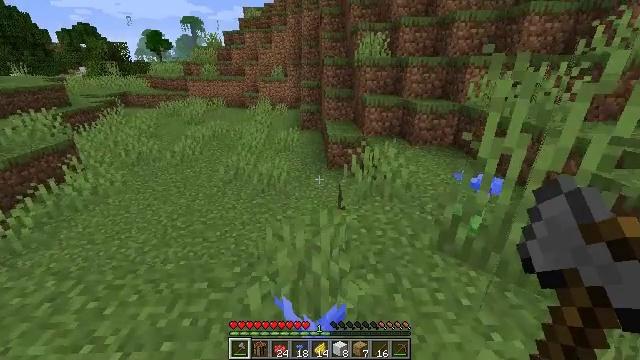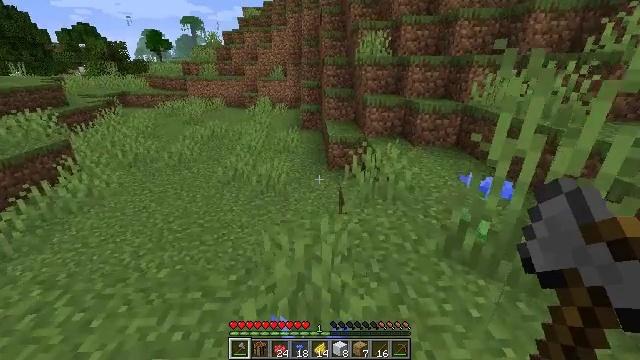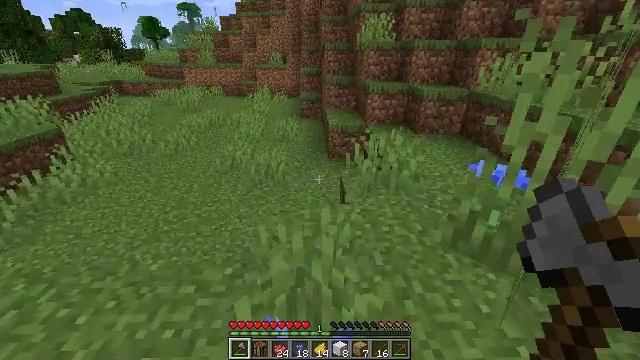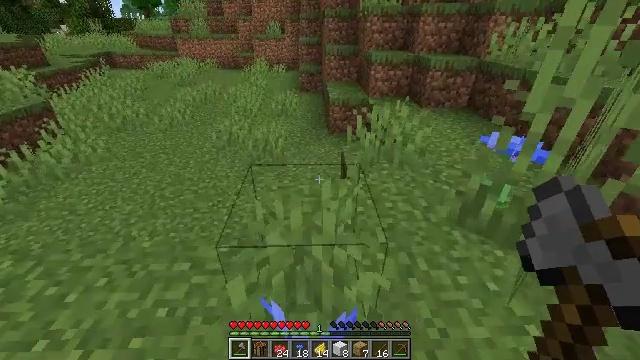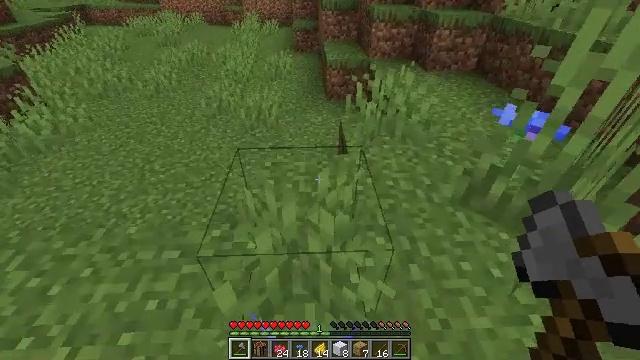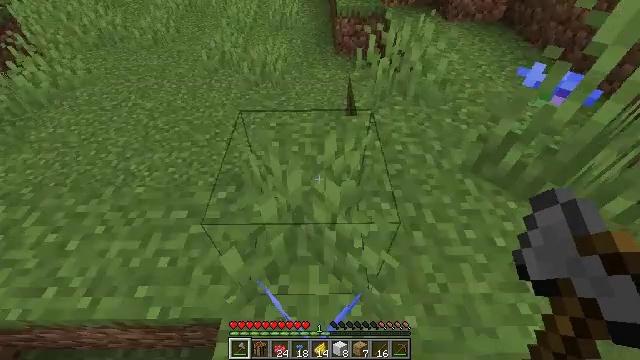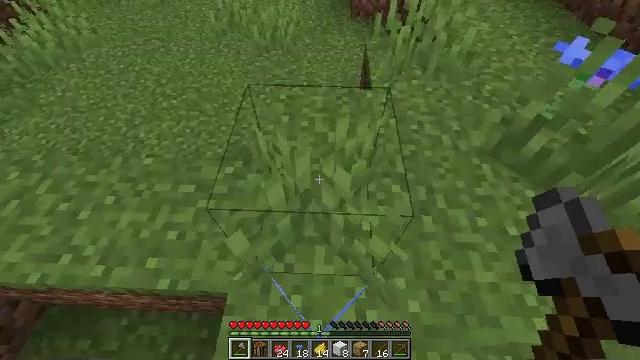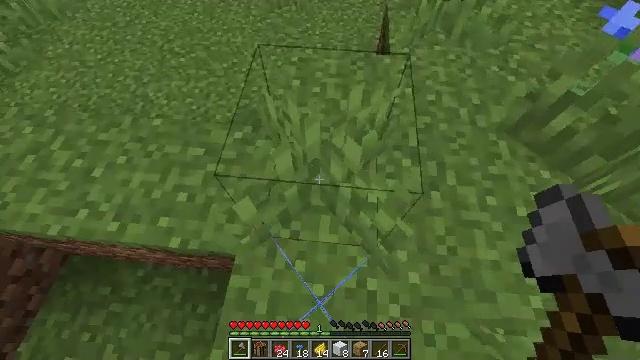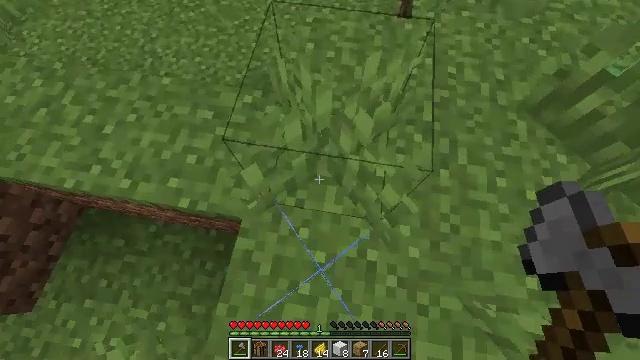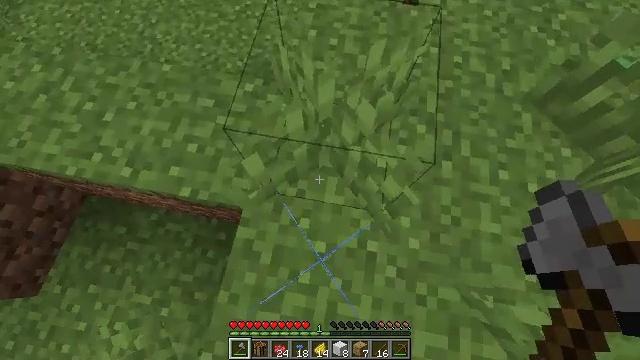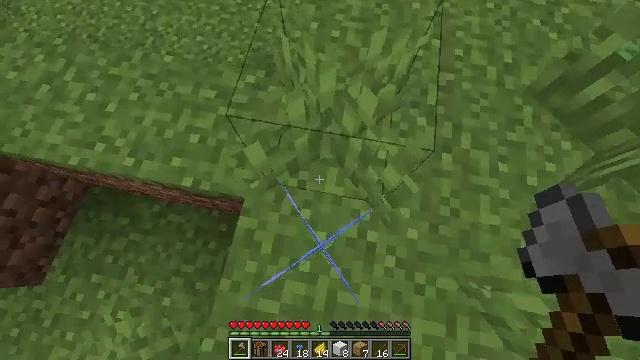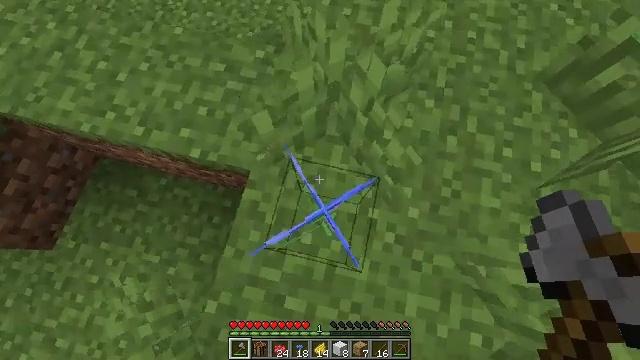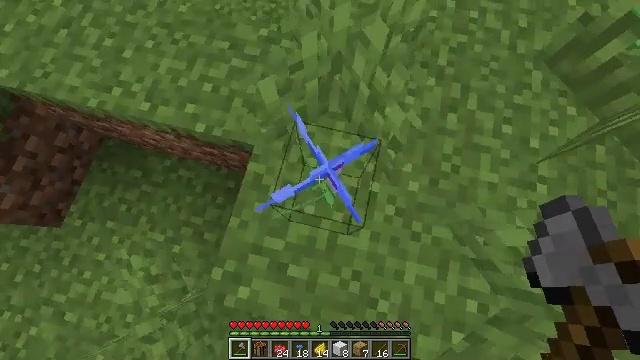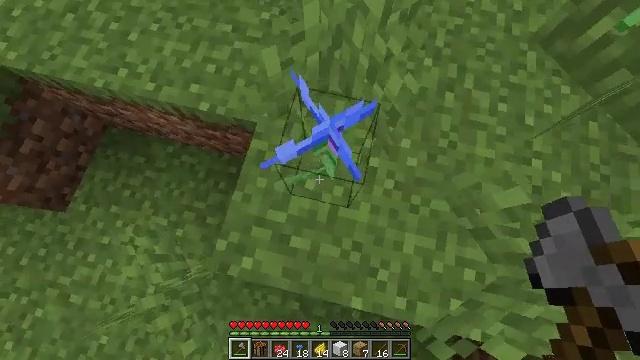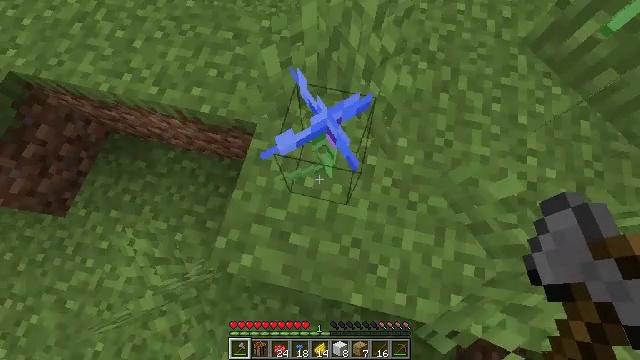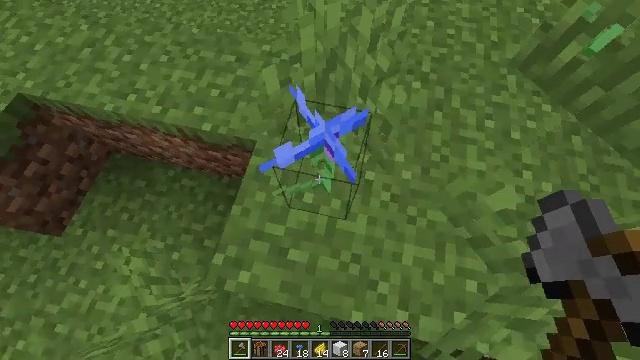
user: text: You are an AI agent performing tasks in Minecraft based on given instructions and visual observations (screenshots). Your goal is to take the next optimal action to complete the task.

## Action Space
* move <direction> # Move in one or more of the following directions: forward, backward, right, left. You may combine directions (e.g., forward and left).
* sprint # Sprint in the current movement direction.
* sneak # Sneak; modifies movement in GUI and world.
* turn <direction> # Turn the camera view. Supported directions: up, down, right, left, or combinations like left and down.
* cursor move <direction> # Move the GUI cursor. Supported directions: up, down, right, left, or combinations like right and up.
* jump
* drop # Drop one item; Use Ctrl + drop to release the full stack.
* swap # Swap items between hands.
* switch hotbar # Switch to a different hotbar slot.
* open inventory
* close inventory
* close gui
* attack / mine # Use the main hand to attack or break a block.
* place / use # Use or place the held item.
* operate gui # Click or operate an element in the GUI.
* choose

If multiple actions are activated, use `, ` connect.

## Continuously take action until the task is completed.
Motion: motion action
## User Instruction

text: Pick up the cornflower in the field.
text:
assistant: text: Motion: move forward
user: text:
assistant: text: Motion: move forward, turn down
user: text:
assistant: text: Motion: turn down
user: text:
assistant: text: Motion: turn down
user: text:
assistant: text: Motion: turn left and down
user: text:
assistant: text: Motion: turn left and down
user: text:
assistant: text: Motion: turn left and down
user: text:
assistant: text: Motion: turn left and down
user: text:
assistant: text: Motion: turn down
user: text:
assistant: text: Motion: move back
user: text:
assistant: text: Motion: move back, turn left and down
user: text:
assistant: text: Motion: move back, turn down
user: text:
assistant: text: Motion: no_op
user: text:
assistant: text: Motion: turn up
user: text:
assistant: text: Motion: turn up
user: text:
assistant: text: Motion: turn right and up
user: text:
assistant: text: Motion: no_op
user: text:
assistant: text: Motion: no_op
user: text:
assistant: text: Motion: turn up
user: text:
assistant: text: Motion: turn up
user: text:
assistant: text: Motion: no_op
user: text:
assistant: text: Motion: no_op
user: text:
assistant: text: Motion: attack / mine
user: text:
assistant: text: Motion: attack / mine
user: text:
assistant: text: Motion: no_op
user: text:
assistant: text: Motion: no_op
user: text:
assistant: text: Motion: move forward
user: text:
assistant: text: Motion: no_op